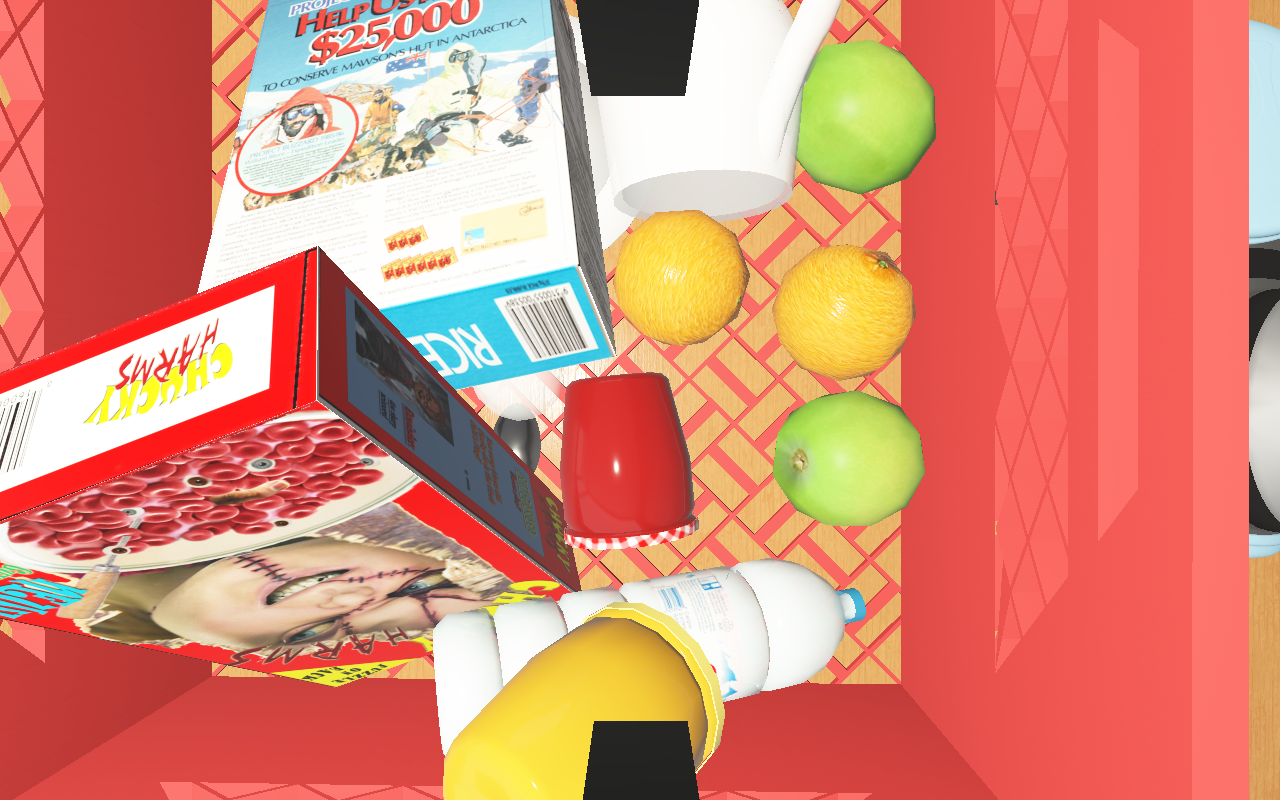
Objects in the scene:
carafe
orange
plate
honey jar
jam jar
cereal box
cereal box
biscuit box